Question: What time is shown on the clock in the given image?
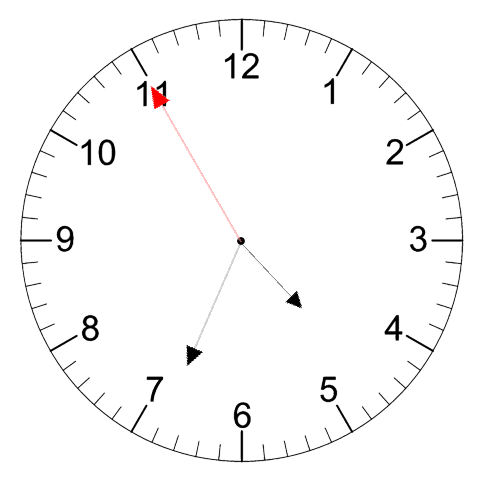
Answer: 04:33:55